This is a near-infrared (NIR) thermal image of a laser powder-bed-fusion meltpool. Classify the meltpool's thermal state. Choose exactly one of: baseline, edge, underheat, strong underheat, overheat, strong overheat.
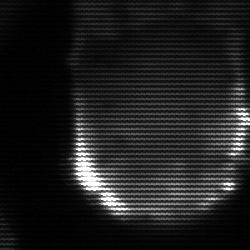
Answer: baseline